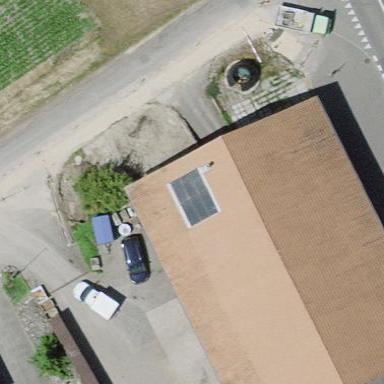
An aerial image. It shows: Farm building that also functions as farm shop.